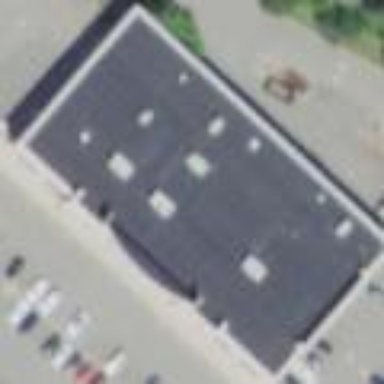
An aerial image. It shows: Retail building.